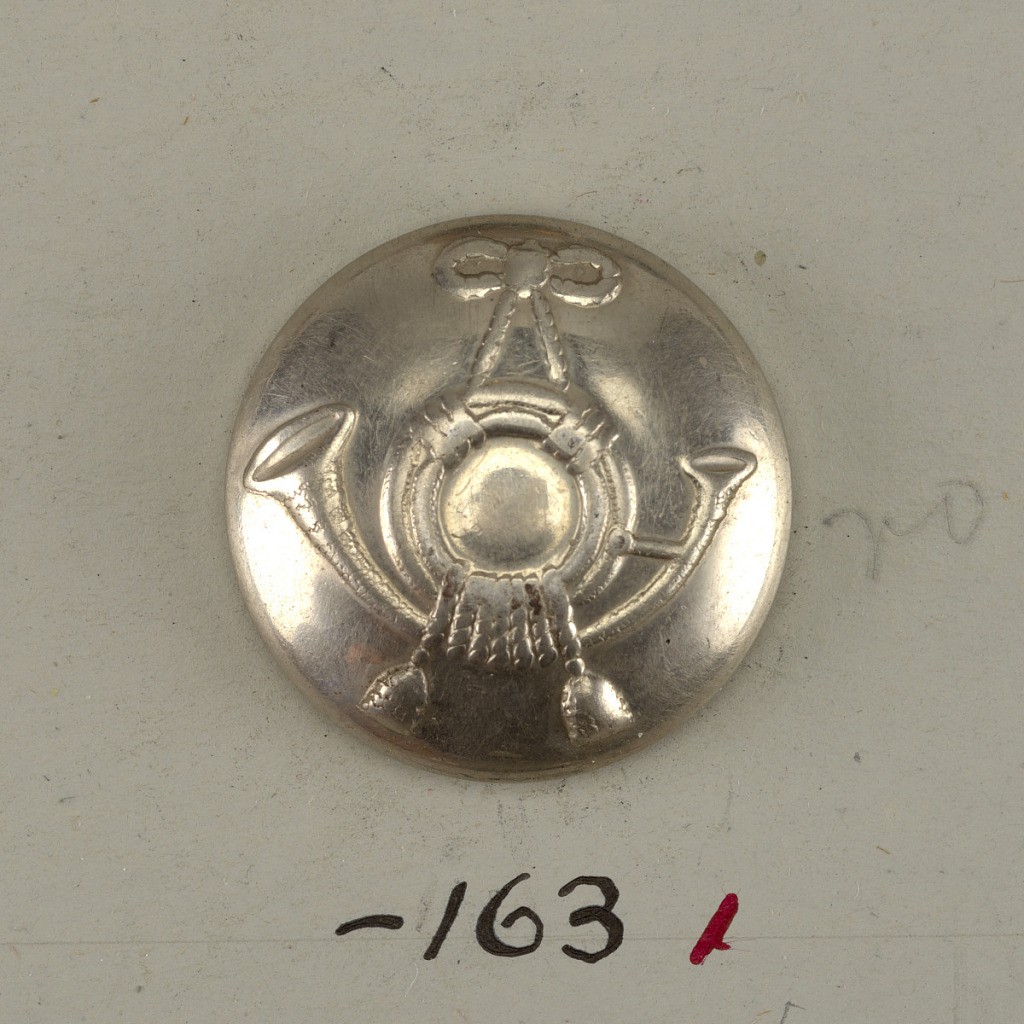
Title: Button
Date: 19th century
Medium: Nickel
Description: Convex button ornamented in design downing a French horn tied with a cord.

On card E